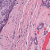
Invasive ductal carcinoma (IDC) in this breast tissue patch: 1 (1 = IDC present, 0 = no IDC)